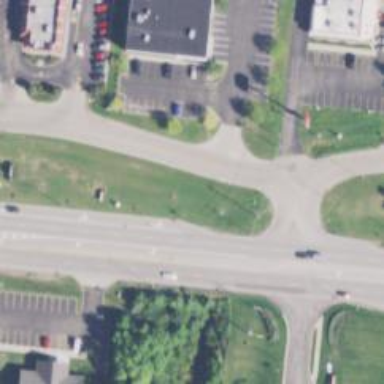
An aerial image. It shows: Secondary road.